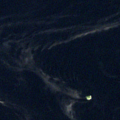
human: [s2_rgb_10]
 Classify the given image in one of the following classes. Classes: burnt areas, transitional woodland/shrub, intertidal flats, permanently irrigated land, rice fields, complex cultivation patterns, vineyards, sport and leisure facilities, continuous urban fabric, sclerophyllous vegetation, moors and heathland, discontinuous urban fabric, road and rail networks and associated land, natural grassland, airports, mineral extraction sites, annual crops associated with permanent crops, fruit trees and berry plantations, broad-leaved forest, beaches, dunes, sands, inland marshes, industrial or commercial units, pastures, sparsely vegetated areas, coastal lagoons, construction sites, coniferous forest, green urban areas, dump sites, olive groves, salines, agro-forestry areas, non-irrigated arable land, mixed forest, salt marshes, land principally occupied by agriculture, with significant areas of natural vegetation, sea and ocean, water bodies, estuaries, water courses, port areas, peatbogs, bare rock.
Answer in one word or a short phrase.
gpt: water bodies